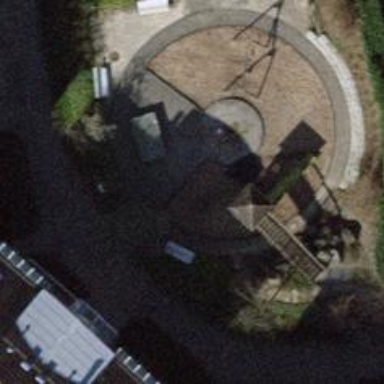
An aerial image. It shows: White bench.